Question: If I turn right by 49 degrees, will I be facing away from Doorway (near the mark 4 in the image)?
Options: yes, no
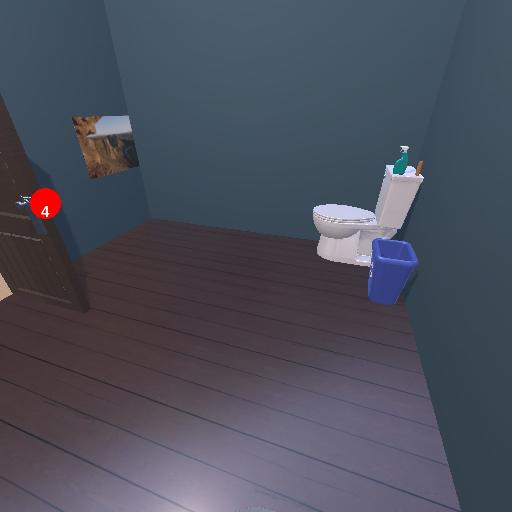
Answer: yes